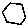
Label: hexagon